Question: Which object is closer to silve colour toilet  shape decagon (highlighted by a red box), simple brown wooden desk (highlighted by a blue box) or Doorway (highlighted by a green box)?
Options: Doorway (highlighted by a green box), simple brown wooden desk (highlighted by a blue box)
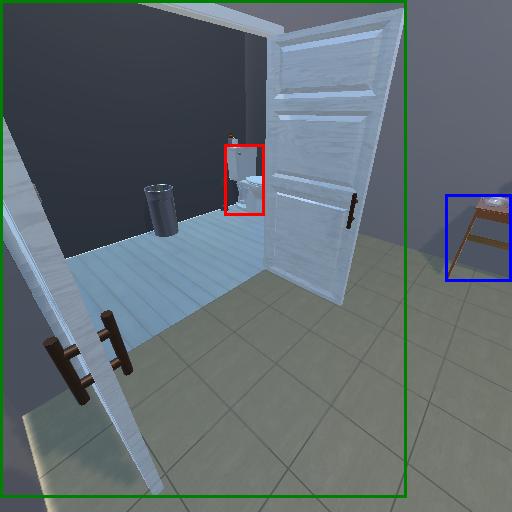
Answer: Doorway (highlighted by a green box)